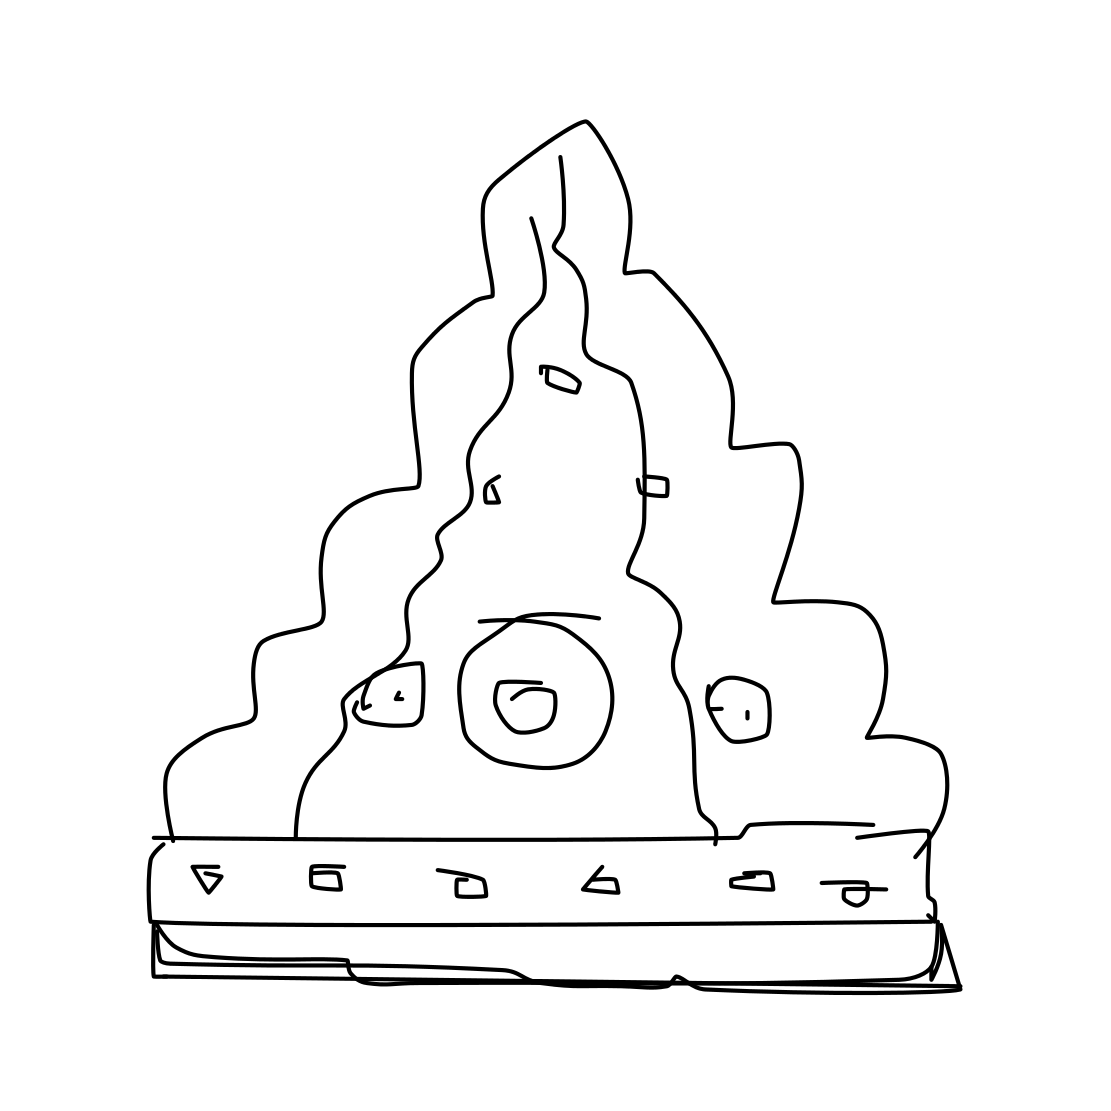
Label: crown